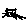
Label: cat